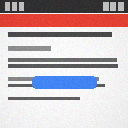
Screen state: on